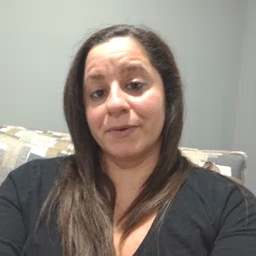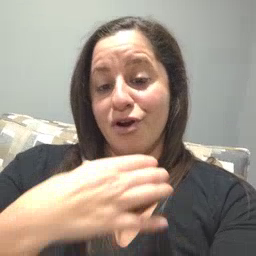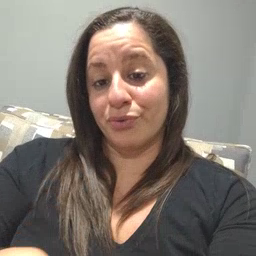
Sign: hungry